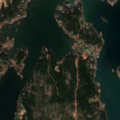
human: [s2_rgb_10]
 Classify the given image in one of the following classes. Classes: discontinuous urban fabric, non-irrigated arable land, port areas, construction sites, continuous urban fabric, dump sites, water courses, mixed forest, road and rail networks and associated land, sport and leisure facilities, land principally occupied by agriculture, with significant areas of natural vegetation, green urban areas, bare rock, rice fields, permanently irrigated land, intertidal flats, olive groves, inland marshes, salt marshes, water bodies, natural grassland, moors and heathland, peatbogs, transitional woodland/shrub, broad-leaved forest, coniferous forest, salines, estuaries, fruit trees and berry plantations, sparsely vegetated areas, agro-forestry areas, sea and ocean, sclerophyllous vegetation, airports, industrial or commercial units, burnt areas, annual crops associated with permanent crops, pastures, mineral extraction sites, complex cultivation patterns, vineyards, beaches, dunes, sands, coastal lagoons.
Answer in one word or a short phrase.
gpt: mixed forest, transitional woodland/shrub, sea and ocean